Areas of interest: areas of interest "Changyuan Electronic Market"
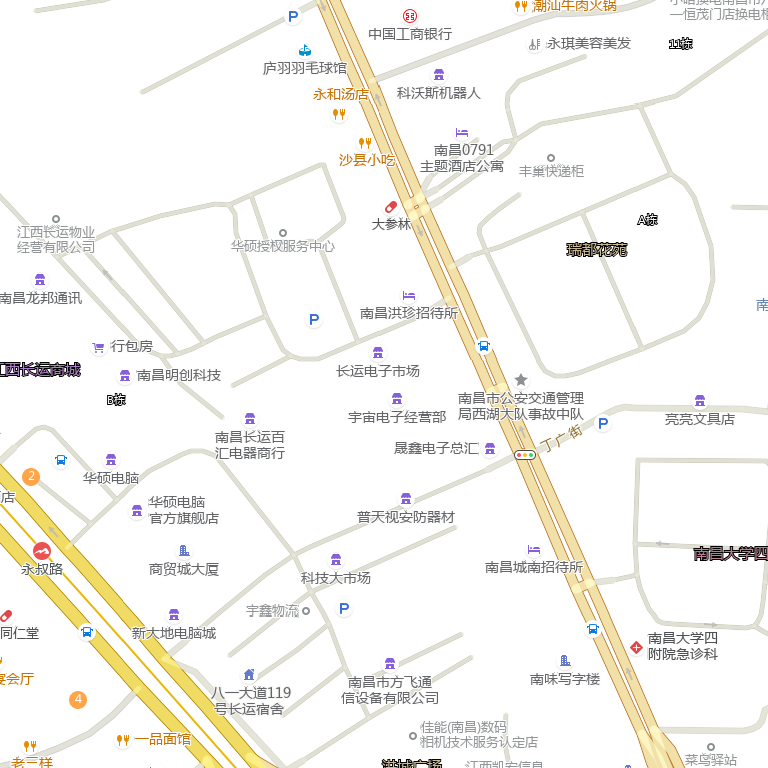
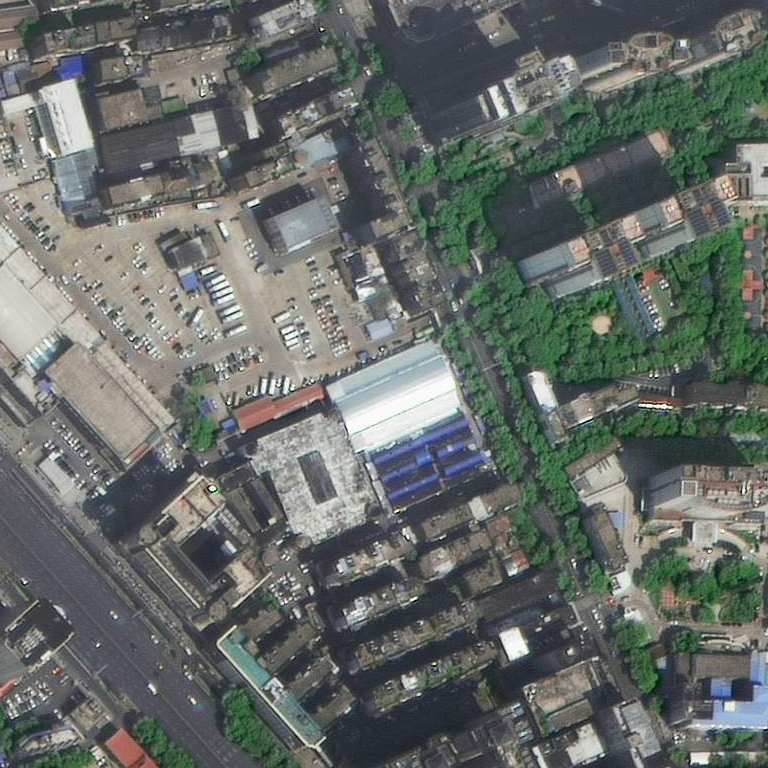